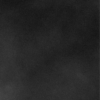
Label: dusty